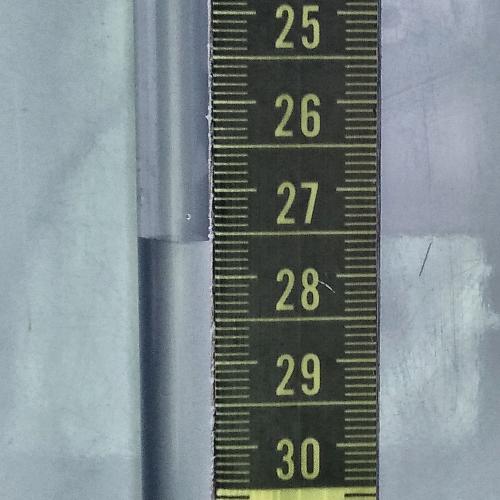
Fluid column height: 27.6 cm